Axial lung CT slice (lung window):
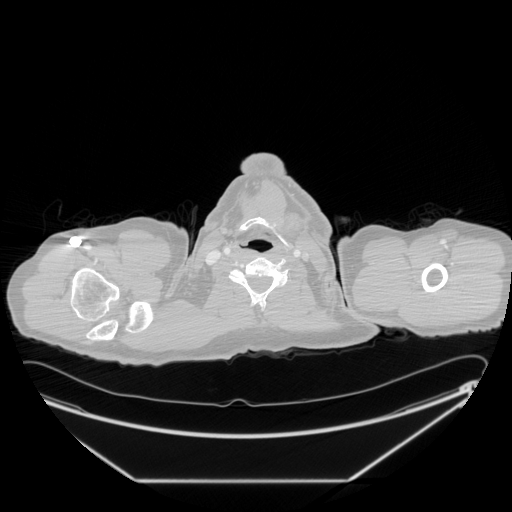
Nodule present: no